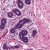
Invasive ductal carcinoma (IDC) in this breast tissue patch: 0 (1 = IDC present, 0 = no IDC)